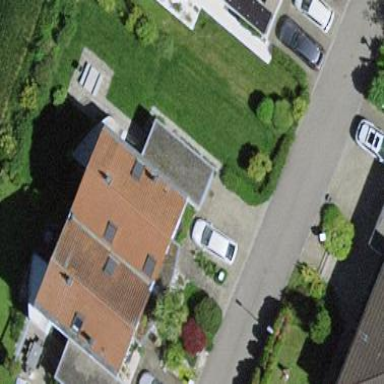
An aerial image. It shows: Simple and straightforward house.